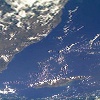
Label: water